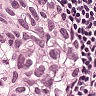
Metastatic tissue present: yes